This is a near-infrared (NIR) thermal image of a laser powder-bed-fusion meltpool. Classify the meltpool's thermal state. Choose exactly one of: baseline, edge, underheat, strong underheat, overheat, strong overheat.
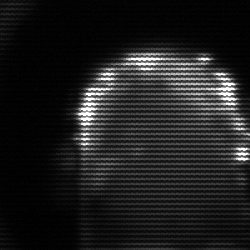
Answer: baseline